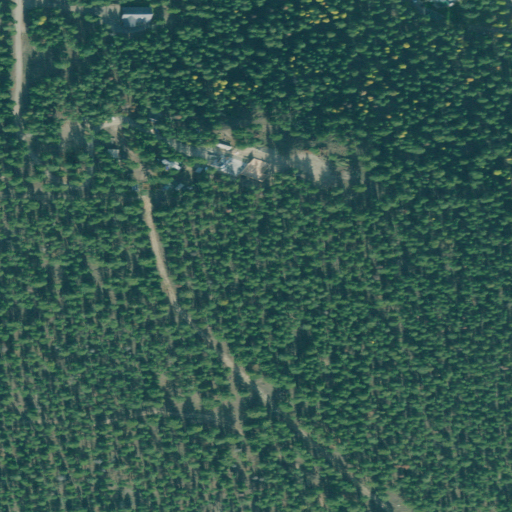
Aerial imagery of mountain in Montana named Olsen Hill containing evergreen forest, shrub, low intensity development, and open development